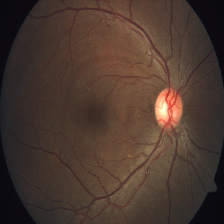
Diabetic retinopathy grade: Severe